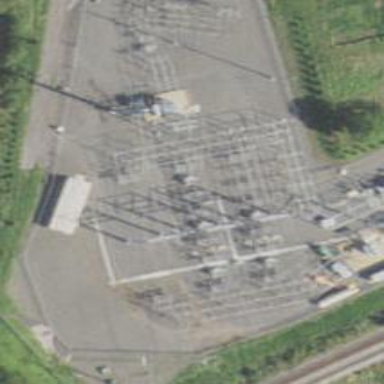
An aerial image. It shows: Switch for power supply.